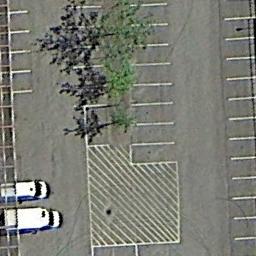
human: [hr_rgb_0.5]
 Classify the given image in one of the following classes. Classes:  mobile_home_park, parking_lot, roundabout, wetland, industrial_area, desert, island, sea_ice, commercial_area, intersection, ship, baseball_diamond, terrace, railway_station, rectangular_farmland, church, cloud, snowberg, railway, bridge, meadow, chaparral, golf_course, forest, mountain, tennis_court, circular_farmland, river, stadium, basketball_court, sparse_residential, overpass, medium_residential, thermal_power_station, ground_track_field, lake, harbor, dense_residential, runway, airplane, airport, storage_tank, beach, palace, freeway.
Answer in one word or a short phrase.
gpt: parking_lot